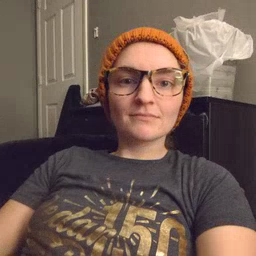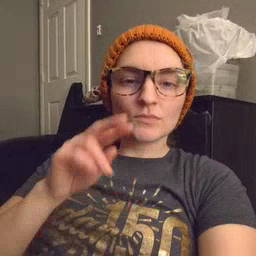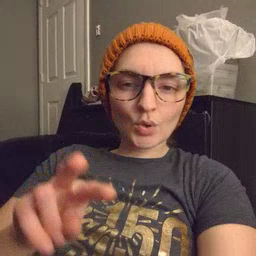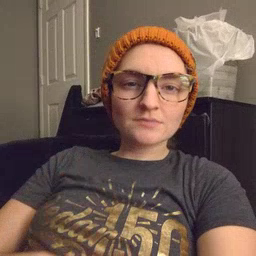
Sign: look